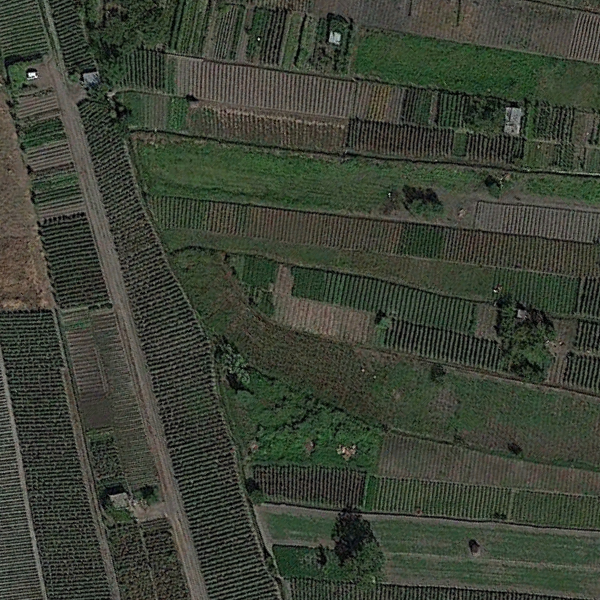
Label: Farmland